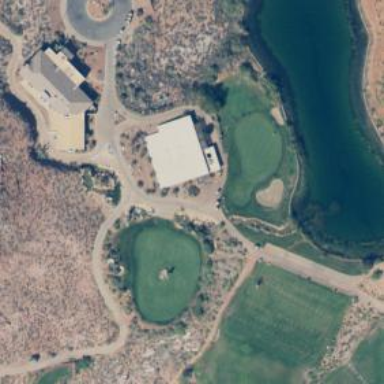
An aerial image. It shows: Service road designated as golf cart path.